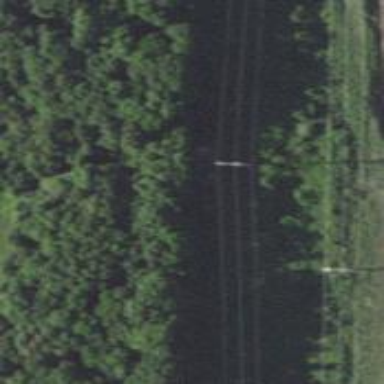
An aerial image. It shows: H-frame designed tower for power lines.